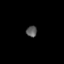
Tissue: skin
Cell type: Fibroblasts
Senescence score: 0.7893
Nuclear area (px): 116
Mean DAPI intensity: 90.026